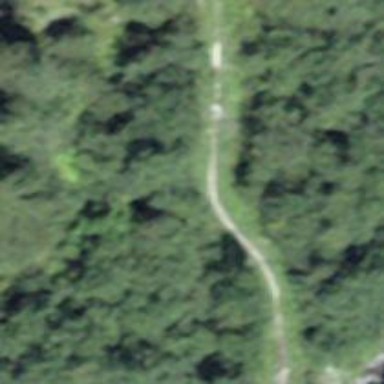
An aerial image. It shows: Path.